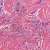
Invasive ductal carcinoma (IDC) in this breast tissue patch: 1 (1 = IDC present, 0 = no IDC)